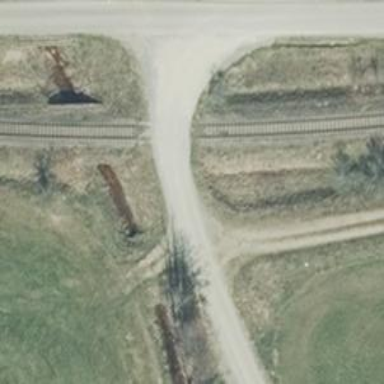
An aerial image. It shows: Disused railway.